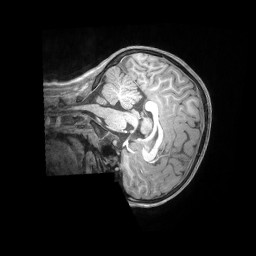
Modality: T1w
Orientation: sagittal
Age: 8
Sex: male
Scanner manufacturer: siemens
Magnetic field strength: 3 T
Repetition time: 2.53 s
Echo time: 0.00164 s